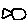
Label: fish